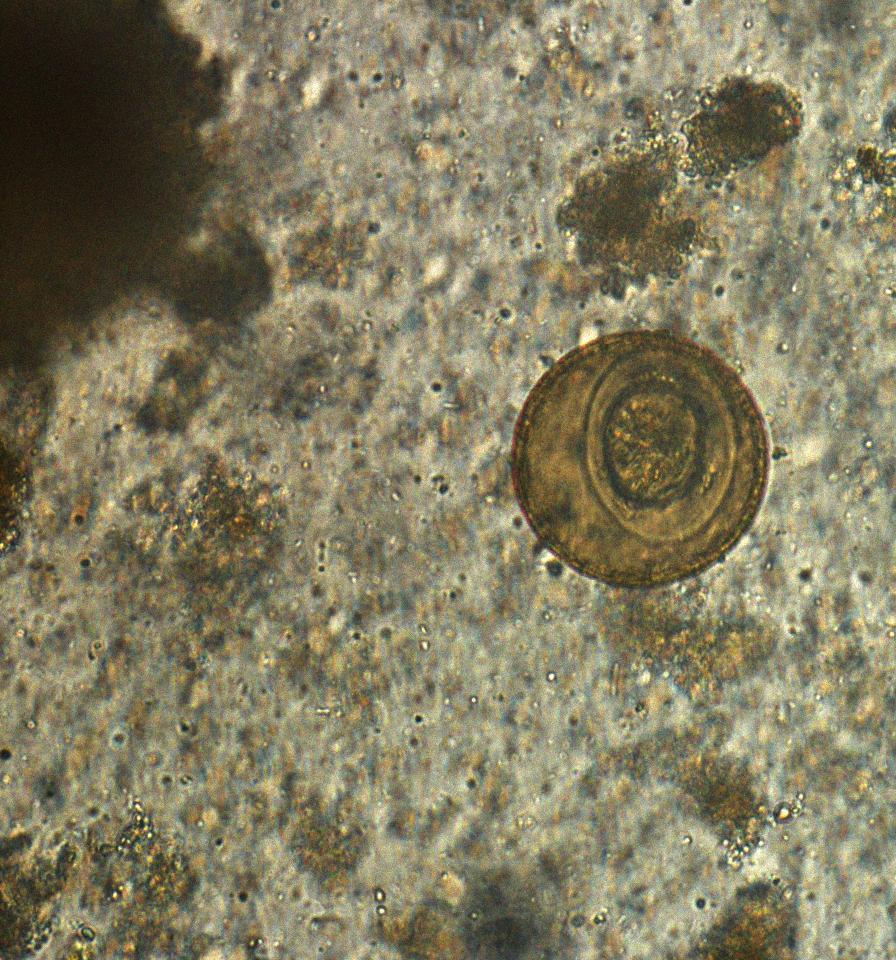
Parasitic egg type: Hymenolepis diminuta